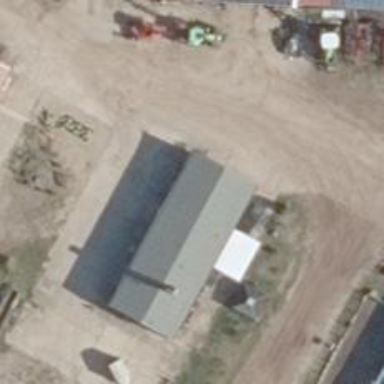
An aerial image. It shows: Farm shop.